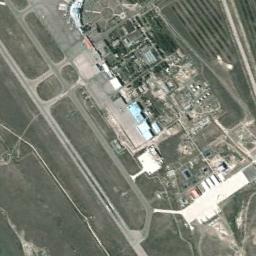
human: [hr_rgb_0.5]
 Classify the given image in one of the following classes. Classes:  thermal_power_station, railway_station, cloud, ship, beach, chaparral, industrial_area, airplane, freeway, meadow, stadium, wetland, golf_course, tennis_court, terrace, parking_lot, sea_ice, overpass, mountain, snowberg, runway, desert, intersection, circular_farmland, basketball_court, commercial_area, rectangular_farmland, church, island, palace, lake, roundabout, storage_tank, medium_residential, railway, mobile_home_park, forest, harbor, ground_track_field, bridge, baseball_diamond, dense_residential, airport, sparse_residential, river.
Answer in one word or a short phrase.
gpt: airport